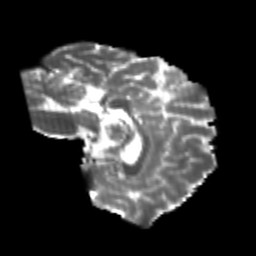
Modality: T2w
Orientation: sagittal
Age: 21
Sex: male
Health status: healthy
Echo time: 0.074 s